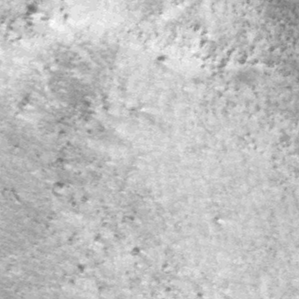
Label: frost